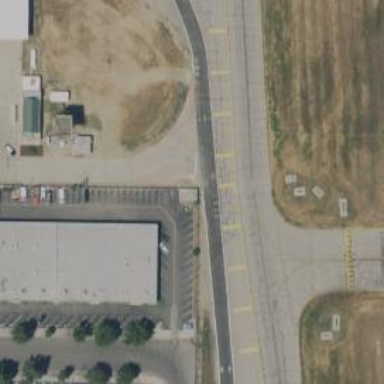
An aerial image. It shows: View of taxiway at the airport.